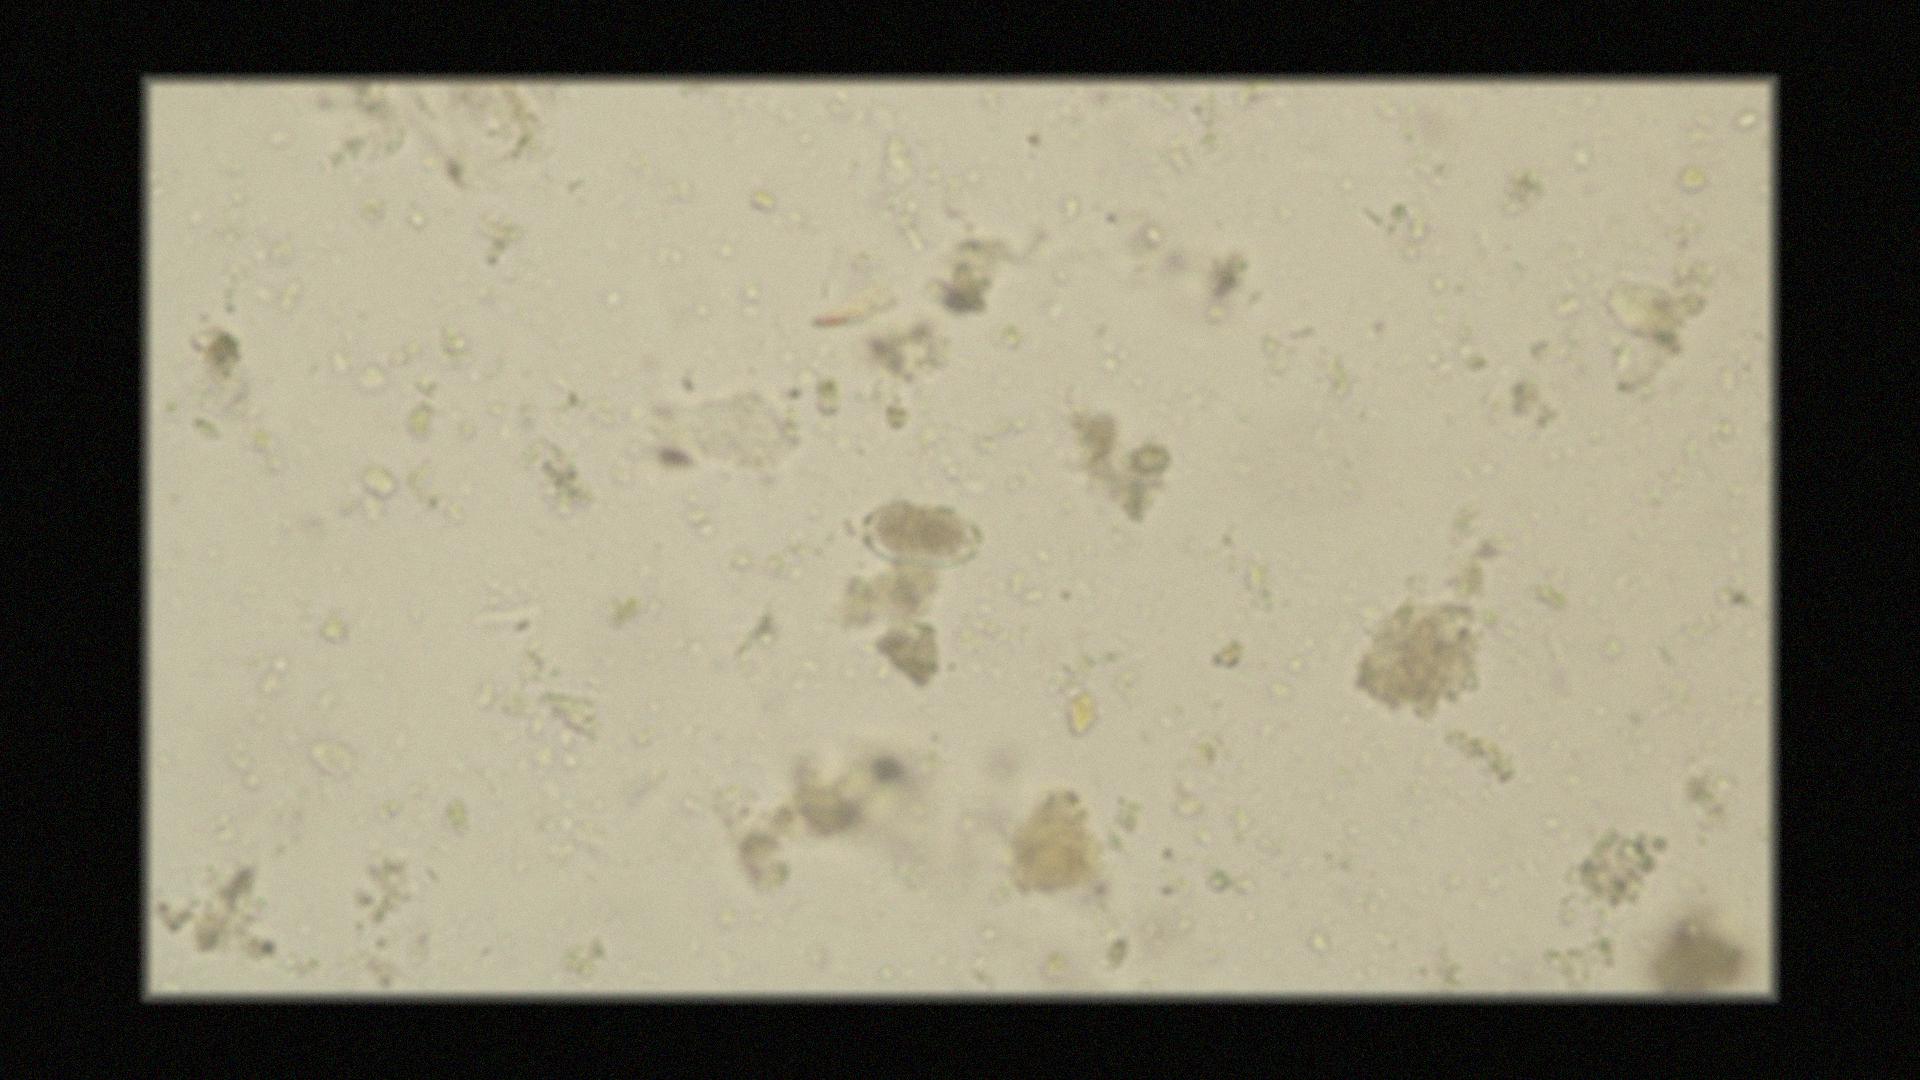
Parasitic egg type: Capillaria philippinensis